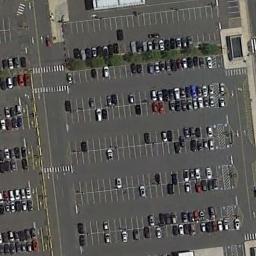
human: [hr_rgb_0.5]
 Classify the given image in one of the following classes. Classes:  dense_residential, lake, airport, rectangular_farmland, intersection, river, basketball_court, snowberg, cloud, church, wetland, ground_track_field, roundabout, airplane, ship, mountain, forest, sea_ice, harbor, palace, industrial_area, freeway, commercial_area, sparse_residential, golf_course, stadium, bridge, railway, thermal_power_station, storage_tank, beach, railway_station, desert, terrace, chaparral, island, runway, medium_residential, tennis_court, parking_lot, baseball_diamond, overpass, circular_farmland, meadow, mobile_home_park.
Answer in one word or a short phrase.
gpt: parking_lot